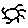
Label: sun